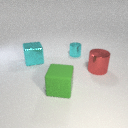
large red metal cylinder to the right of small cyan metal cylinder